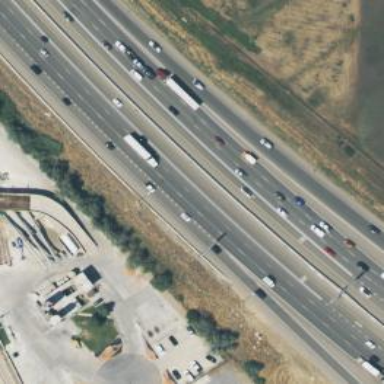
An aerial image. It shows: Motorway junction.